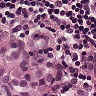
Metastatic tissue present: yes